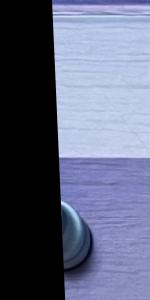
Label: Pawn_White